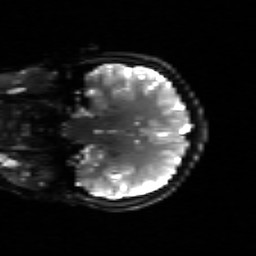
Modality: sbref
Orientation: coronal
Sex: female
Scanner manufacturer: siemens
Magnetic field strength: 3 T
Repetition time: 5 s
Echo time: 0.071 s